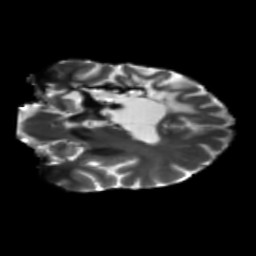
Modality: T2w
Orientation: coronal
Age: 31
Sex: female
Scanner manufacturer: siemens
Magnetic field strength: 3 T
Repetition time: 5.47 s
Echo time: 0.0854 s